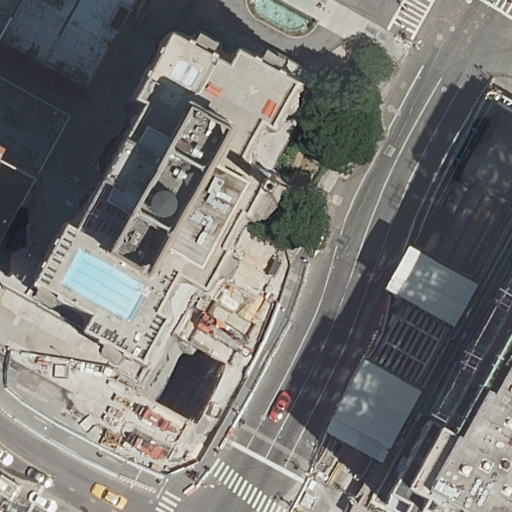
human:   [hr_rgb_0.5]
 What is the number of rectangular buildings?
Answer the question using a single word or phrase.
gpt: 1

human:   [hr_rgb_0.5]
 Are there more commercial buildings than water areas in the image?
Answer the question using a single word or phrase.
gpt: no

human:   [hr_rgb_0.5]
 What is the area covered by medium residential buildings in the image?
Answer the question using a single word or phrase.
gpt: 241m2

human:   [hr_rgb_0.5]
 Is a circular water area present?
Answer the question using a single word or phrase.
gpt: no

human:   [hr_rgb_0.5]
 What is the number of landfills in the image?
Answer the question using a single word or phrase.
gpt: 0

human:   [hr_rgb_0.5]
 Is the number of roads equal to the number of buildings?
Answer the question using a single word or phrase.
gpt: yes

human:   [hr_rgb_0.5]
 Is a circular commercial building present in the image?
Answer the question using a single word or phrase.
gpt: no

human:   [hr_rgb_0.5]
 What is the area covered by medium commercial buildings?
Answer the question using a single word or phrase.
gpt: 0m2

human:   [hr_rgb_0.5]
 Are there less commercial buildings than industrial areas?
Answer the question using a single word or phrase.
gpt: no

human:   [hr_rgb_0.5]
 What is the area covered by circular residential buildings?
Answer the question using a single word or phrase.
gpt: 0m2

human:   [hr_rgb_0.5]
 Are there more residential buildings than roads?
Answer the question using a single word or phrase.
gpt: no

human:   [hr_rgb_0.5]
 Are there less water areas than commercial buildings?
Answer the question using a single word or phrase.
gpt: no

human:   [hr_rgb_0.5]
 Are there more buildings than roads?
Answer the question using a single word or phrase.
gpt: no

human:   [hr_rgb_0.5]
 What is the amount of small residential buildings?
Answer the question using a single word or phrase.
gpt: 0

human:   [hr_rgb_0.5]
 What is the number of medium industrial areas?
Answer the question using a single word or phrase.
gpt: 0

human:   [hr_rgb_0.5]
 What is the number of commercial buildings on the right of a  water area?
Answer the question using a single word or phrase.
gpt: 0

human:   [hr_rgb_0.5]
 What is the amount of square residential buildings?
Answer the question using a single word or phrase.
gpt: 0

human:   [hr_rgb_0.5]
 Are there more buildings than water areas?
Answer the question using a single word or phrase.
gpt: yes

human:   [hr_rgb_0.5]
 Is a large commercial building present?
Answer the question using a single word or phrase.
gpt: no

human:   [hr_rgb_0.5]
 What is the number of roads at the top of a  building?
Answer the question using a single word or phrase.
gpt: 1

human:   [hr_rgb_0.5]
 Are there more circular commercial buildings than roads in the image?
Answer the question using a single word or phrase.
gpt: no

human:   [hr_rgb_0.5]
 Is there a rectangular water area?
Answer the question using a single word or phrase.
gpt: no

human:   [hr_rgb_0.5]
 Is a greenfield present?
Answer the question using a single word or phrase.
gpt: no

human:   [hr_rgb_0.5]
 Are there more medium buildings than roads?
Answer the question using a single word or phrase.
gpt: no

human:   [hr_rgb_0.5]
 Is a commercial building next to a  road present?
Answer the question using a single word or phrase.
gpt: no

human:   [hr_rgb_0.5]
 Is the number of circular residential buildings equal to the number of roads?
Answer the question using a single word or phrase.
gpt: no

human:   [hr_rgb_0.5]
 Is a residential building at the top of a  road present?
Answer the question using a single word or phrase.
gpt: yes

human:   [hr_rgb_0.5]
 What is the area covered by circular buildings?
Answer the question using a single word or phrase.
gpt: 0m2

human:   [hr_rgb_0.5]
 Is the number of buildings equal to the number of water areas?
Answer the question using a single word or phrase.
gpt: no

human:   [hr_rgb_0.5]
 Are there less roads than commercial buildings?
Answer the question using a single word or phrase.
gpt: no

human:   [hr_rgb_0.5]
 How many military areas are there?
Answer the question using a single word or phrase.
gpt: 0

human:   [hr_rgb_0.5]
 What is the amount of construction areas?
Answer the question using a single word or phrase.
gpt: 0

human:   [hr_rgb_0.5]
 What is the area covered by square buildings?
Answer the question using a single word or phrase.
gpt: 0m2

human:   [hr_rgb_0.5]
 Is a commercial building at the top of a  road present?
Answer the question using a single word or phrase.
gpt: no

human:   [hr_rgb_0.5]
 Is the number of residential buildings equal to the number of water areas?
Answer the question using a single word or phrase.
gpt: no

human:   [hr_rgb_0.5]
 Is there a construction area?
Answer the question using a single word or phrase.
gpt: no